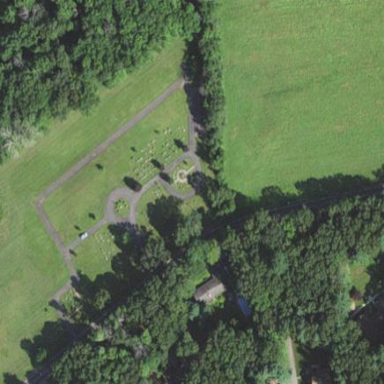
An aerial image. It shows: Cemetery.